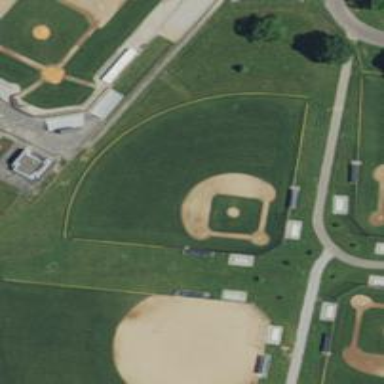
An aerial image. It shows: Baseball pitch for leisure land.